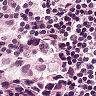
Metastatic tissue present: yes